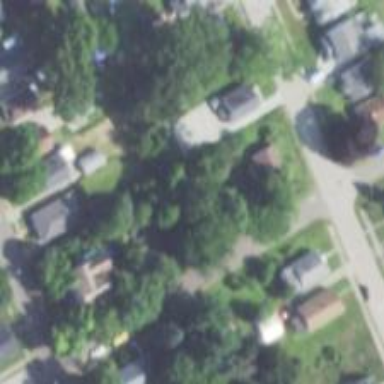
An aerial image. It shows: Neighborhood.